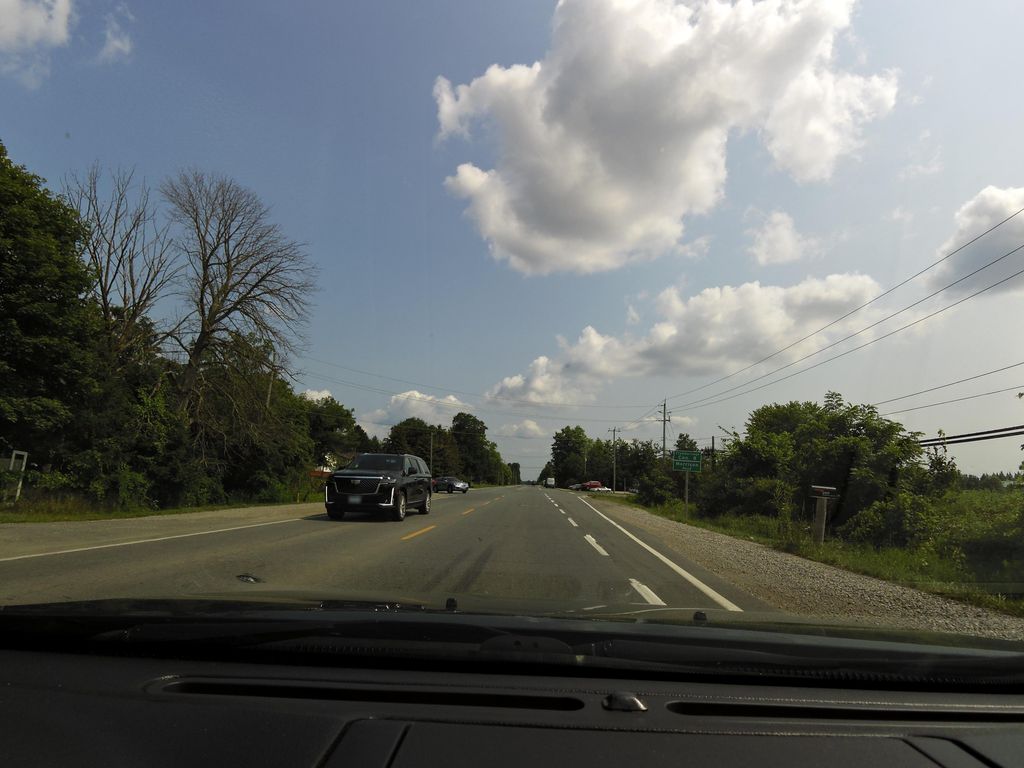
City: kitchener-waterloo